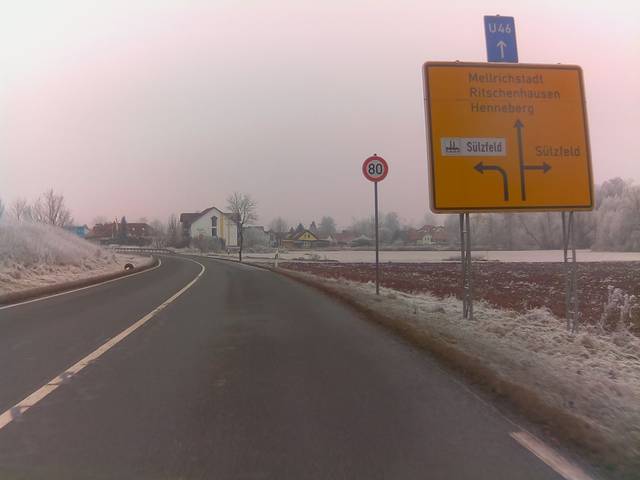
Region: Germany
Coordinates: 50.526, 10.367